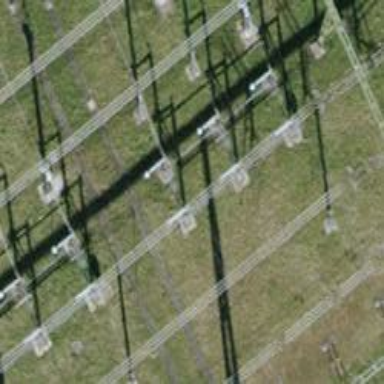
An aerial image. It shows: Bay where power lines run through.